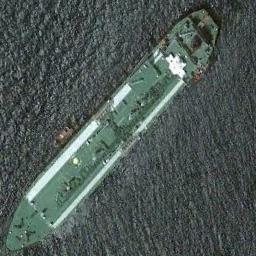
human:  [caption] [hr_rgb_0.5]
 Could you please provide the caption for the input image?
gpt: There is a ship in the green water .

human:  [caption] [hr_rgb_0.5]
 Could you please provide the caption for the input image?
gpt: There is a ship at sea .

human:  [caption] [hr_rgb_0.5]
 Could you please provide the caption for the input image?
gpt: A green and white cargo ship docked on the gray-blue sea .

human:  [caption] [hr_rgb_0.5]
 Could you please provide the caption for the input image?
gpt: The green ship is sailing in the deep blue water .

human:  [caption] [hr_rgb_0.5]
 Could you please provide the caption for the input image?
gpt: The green ship is surrounded by water .